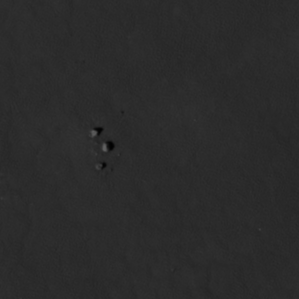
Label: non_frost